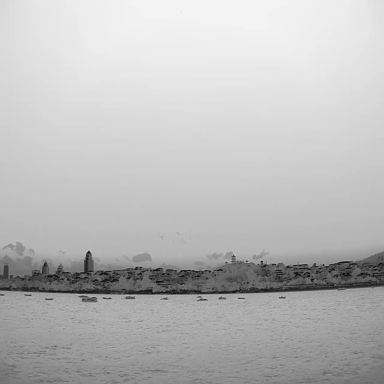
There are ten bulk_carriers in the infrared image.